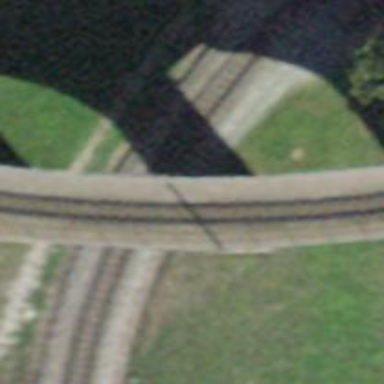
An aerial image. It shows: Railway crossing.